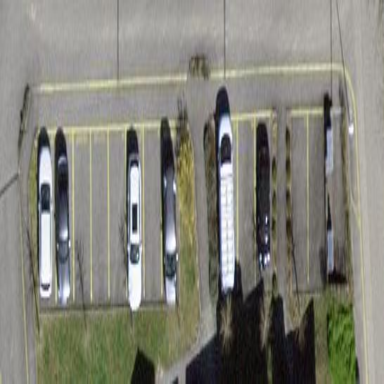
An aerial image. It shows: Parking area.